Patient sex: M
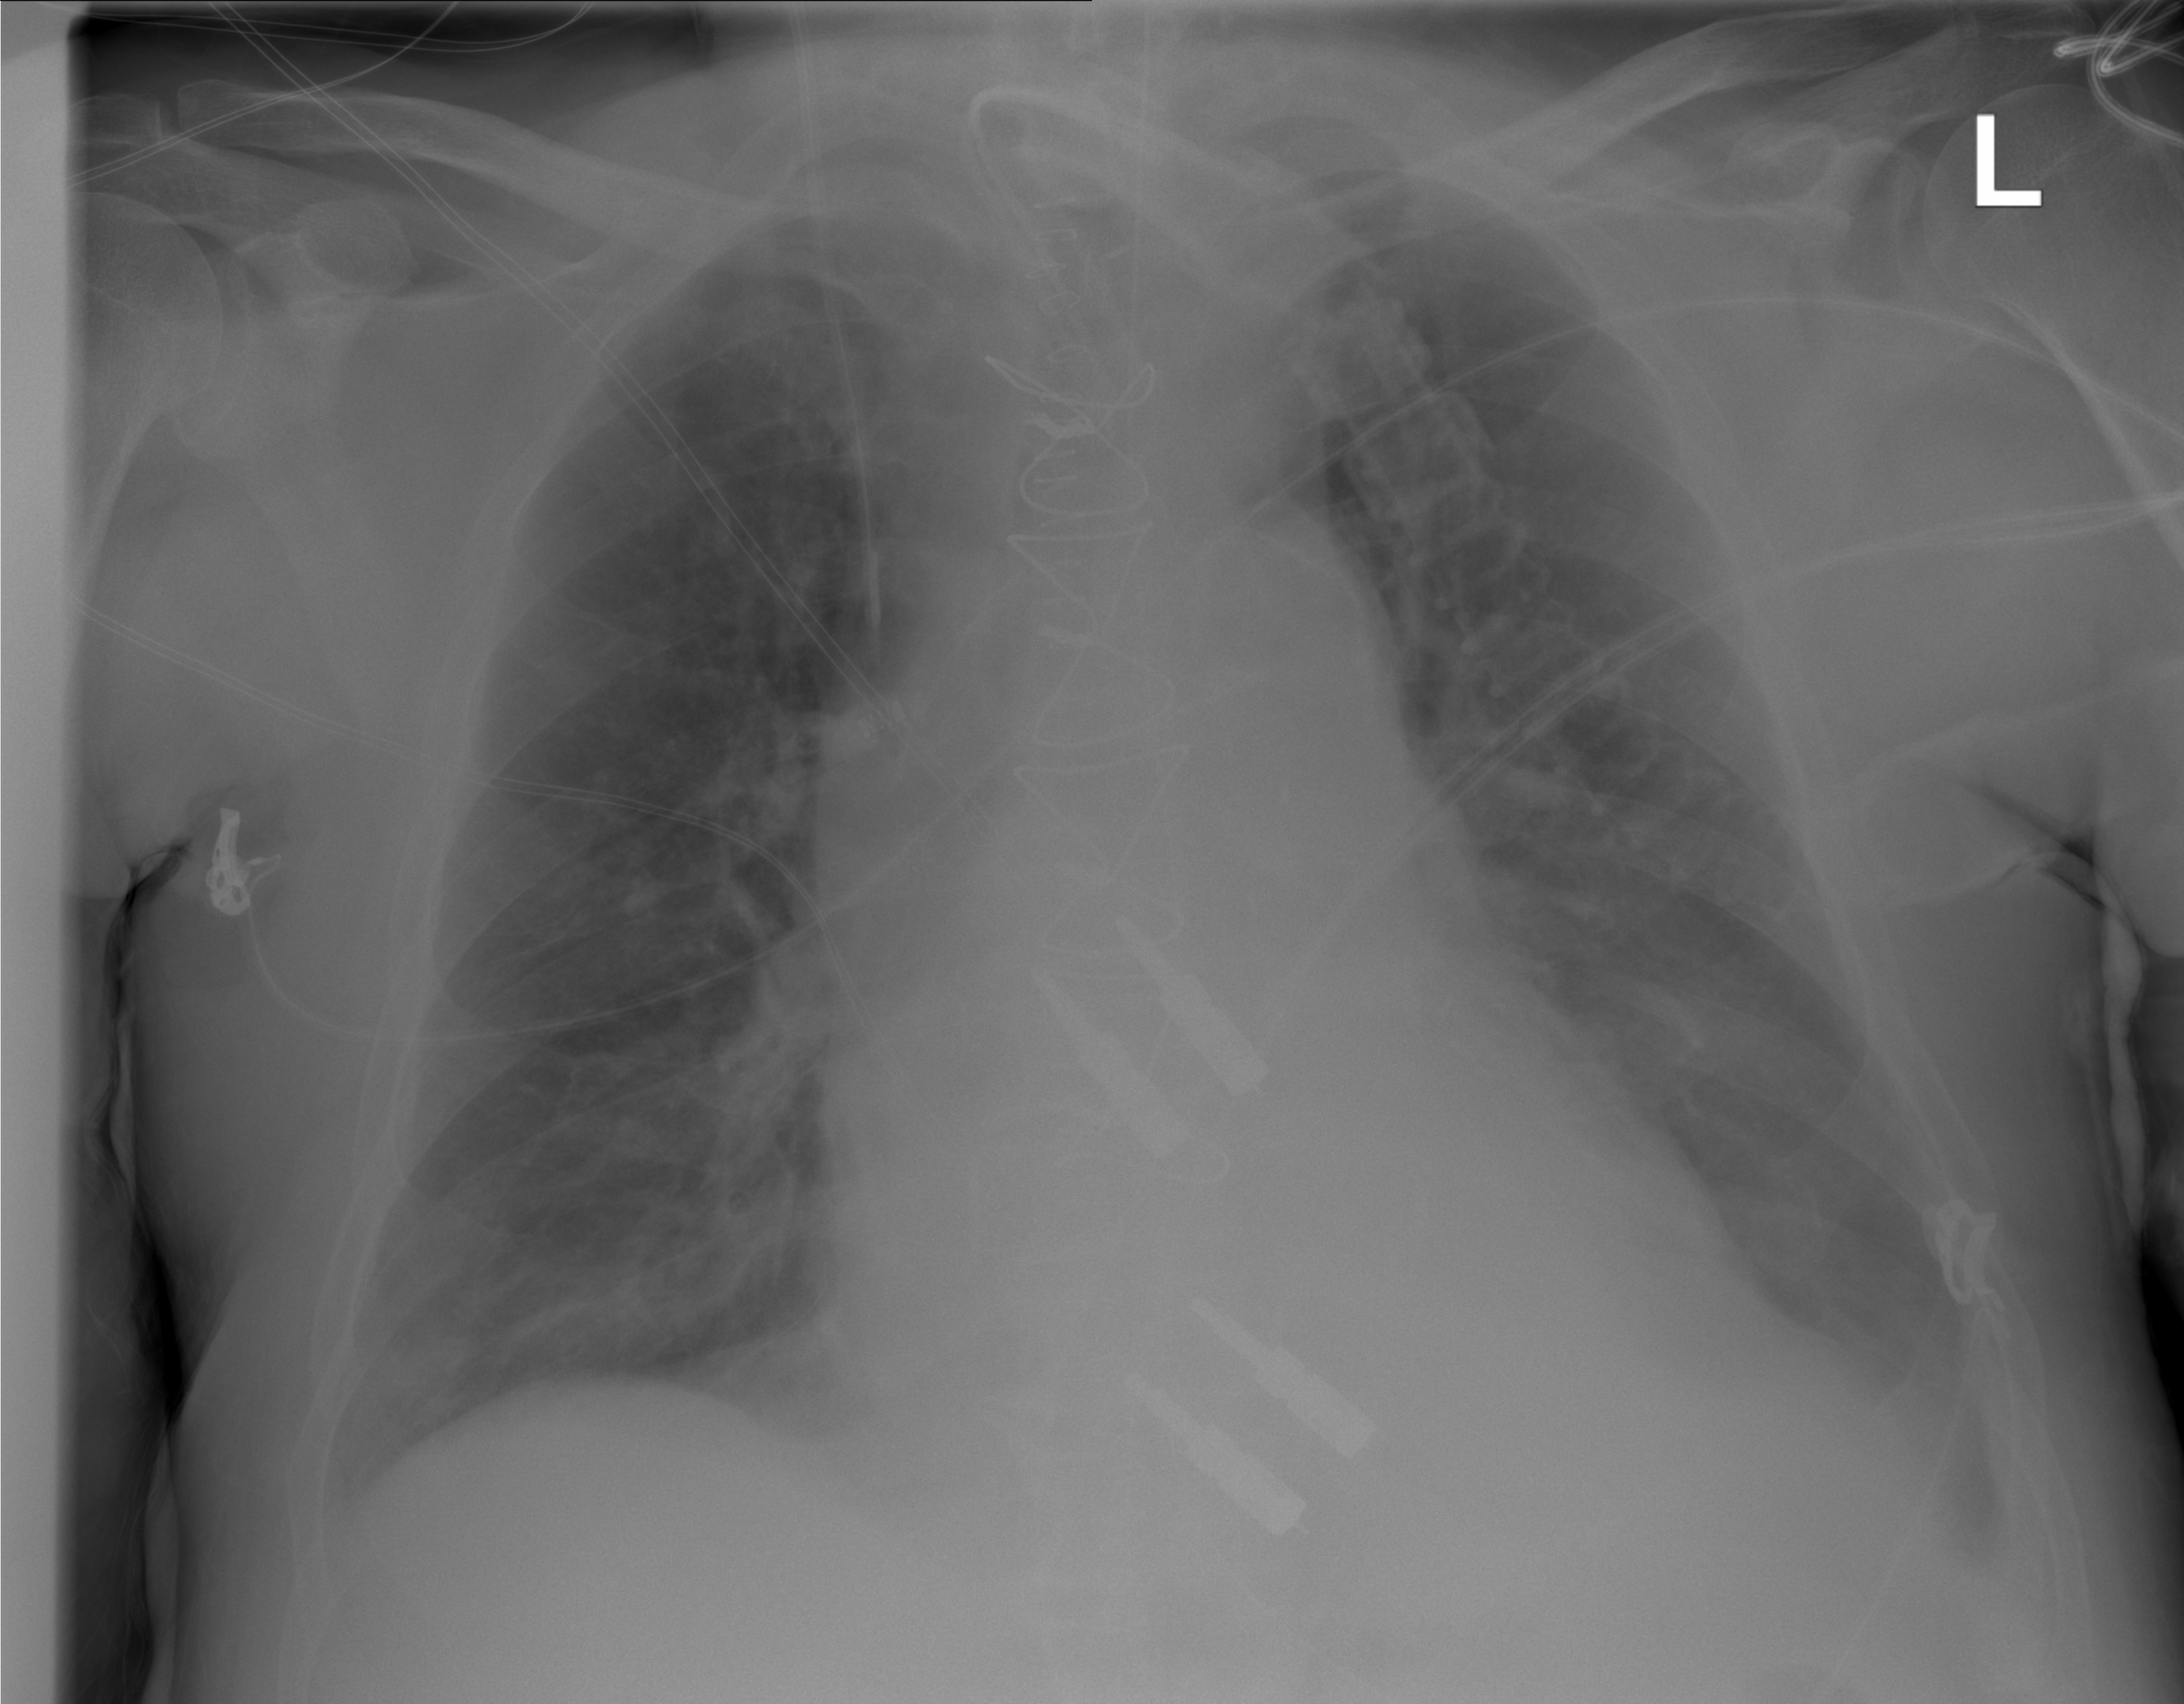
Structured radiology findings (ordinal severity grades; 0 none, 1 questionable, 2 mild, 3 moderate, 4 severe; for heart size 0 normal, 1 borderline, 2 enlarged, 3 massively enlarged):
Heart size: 2
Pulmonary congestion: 1
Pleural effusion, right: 0
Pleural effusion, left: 2
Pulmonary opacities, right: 0
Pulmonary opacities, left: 0
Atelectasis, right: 0
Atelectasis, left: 0